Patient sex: M
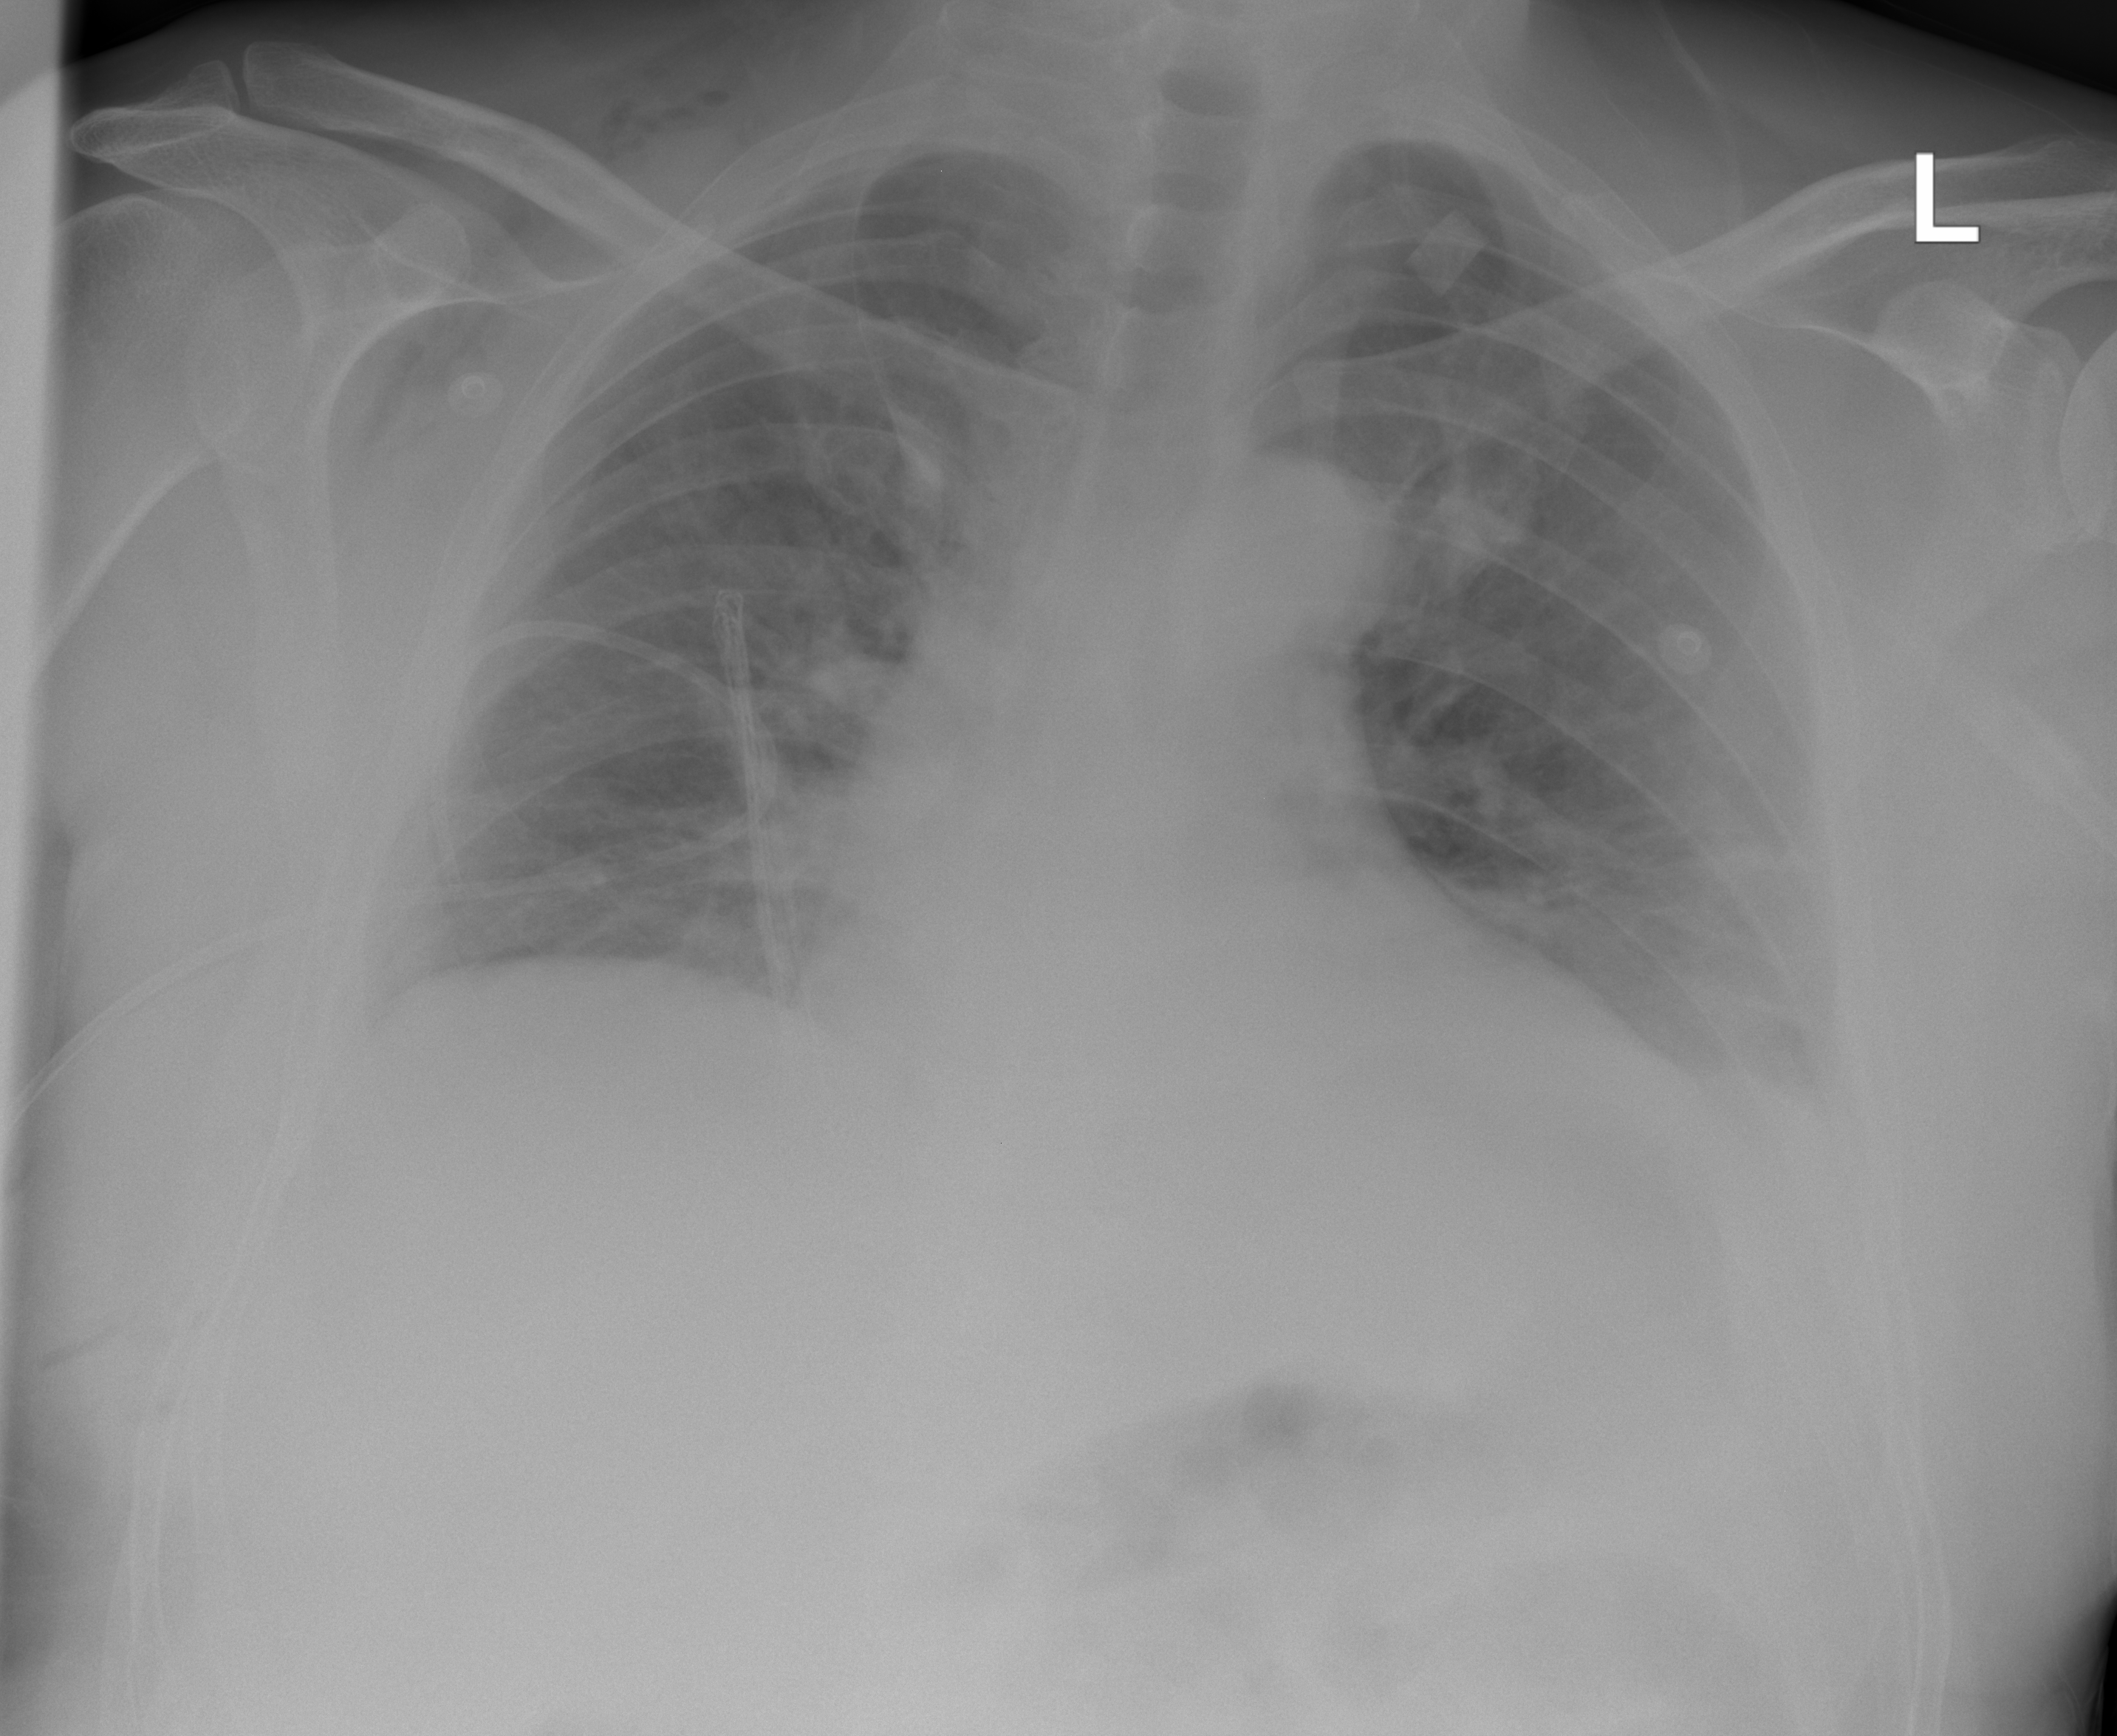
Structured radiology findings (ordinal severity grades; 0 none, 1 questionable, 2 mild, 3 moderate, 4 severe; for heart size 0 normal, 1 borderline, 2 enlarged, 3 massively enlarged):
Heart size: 2
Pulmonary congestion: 3
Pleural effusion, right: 0
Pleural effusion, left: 2
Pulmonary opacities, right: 0
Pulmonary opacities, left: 0
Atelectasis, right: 0
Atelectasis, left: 2